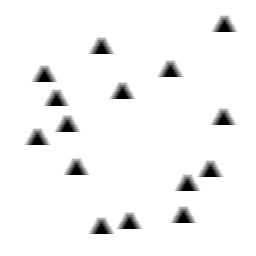
Squares: 0
Triangles: 15
Stars: 0
Total shapes: 15